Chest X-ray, AP view. Patient: 61 years old, sex M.
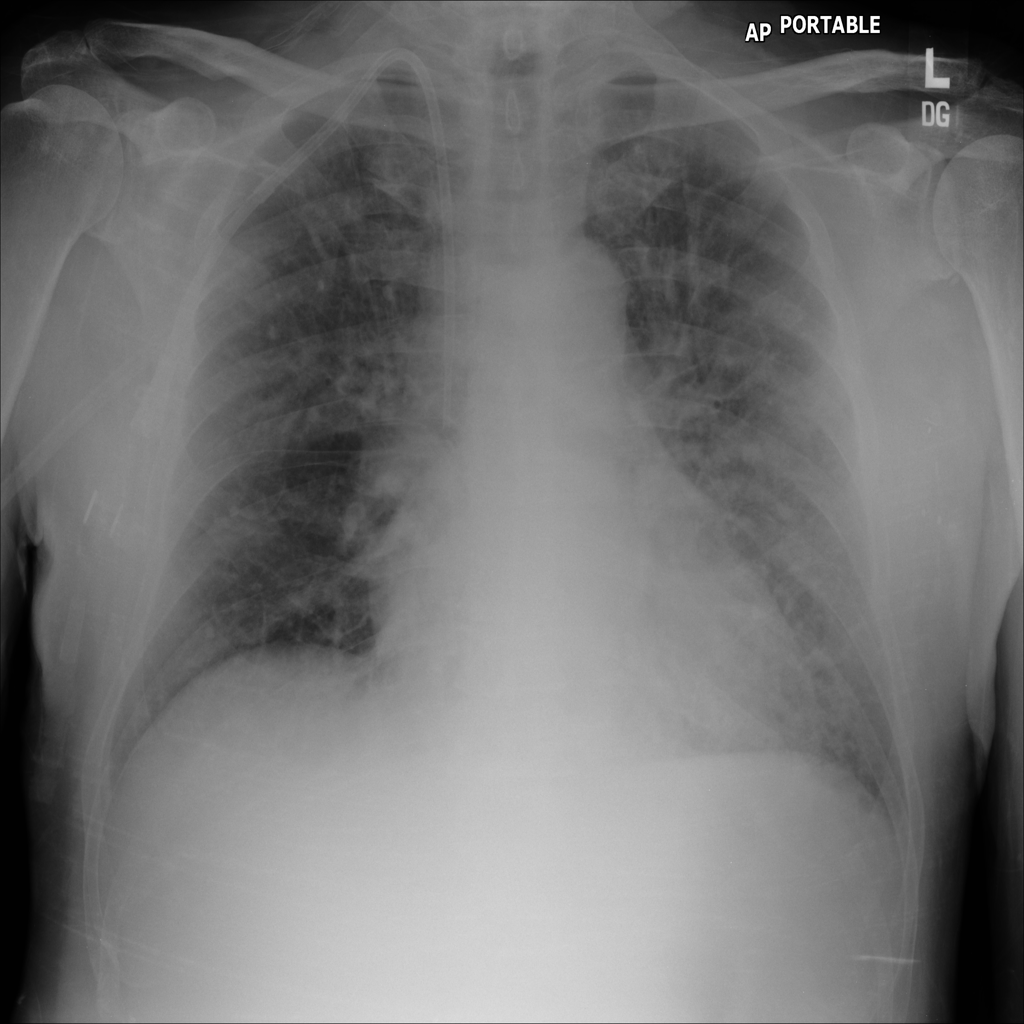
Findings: Cardiomegaly, Effusion, Infiltration